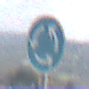
Verkehrszeichen: Kreisverkehr
Umgebung: Outdoor, Nature
Tageszeit: Midday
Wetter: PartlyCloudy
Licht: Natural
Jahreszeit: NotSpecified
Kontrast: HighContrast